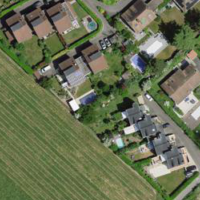
EUNIS habitat code: 55
Species observed at this site:
Saponaria ocymoides